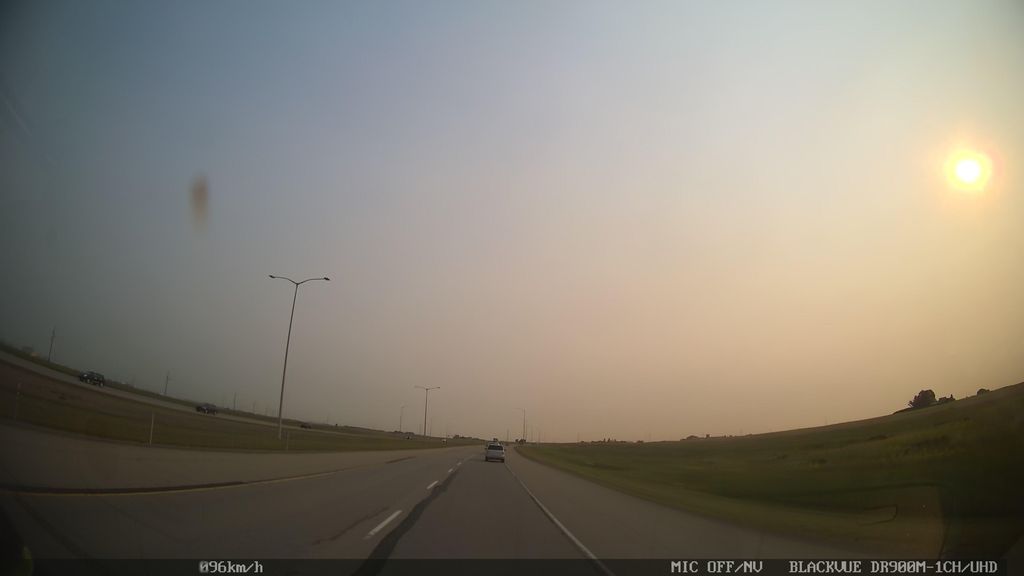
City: calgary